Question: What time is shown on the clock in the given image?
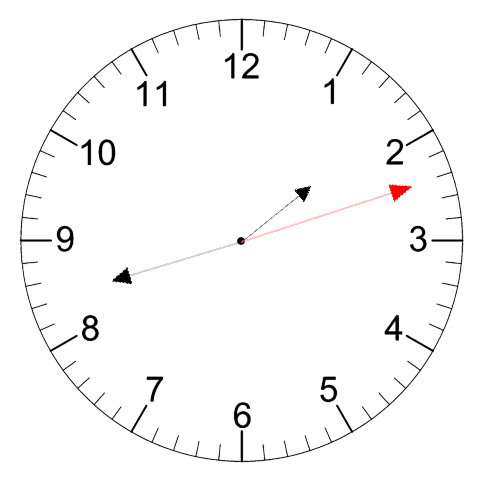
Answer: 01:42:12